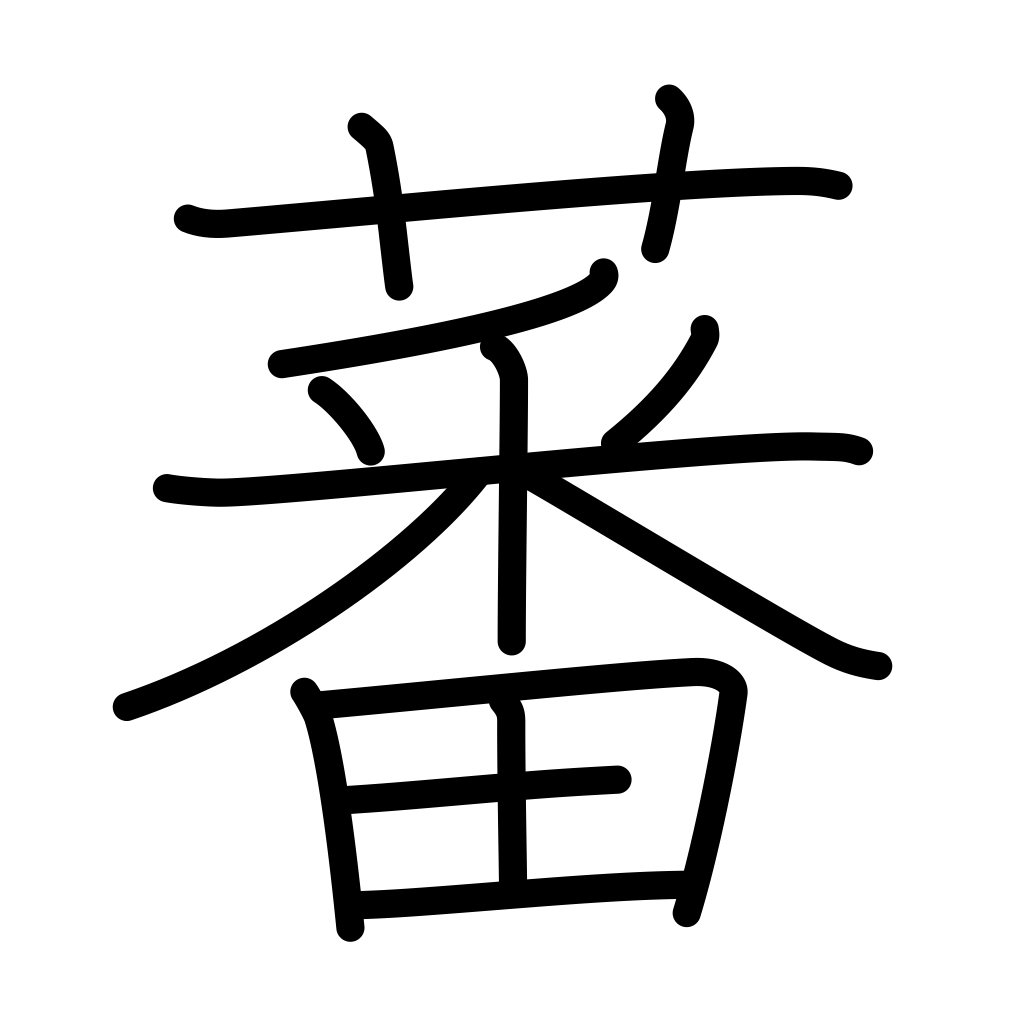
Meaning: grow luxuriously